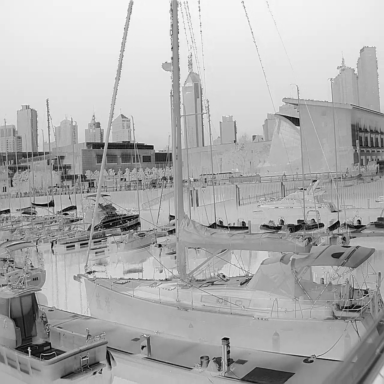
There are four sailboats in the infrared image.